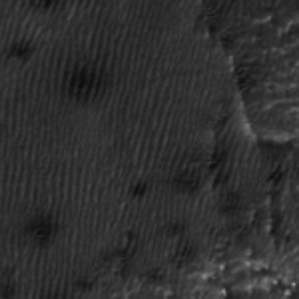
Label: frost